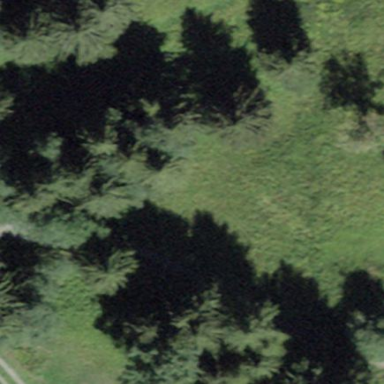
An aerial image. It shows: Forest area.